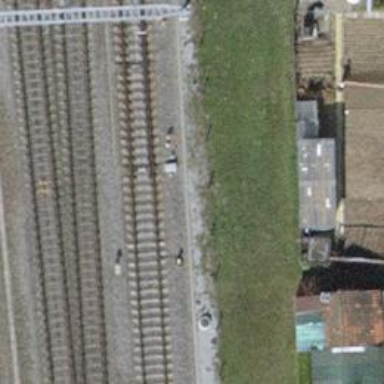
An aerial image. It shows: Railway switch.